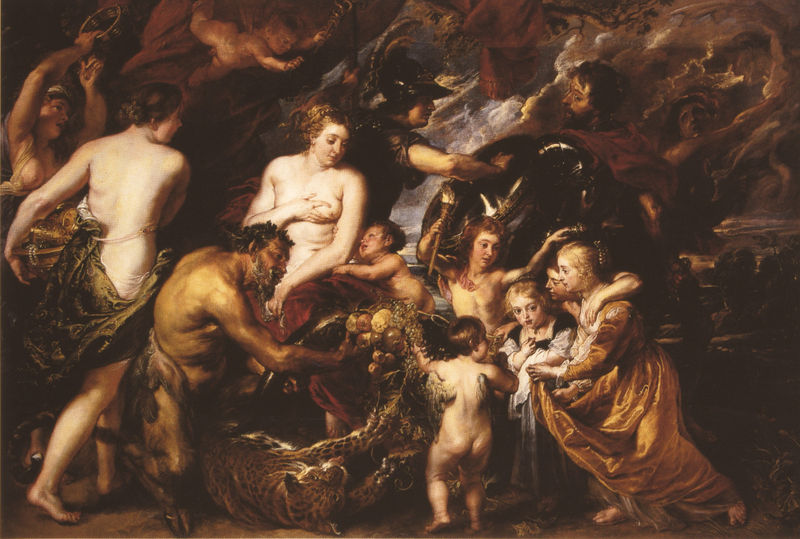
Titel: Krieg und Frieden
Künstler: Pieter Paul Rubens
Standort: London
Institution: National Gallery
Schlagwörter: akt, feder, flügel, gemälde, gott, hand, haut, kampf, mann, nackt, rubens, schatten, weiß, wolken, akte, bäume, frauen, gelb, grün, landschaft, menschen, mädchen, ocker, sitzen, braun, brust, busen, frau, frisur, grau, hell, hintergrund, hut, kleid, kleider, licht, mä, männer, nacht, orange, rücken, schmuck, schwarz, szene, blick, obst, rot, tier, tiere, tuch, wolke, fest, malerei, tanz, bart, blond, gesichter, trinken, arm, arme, barock, blicke, falten, halten, historie, inkarnat, mensch, samt, stehen, füllhorn, öl, fransen, gewand, gold, haare, stoff, tücher, gewänder, kammerton, kind, krone, seide, kinder, kreis, chaos, engel, frucht, früchte, putte, putto, trauben, überfluss, hufe, brüste, dutt, hintern, umarmung, liegen, jungen, knaben, krieg, wild, essen, zopf, detail, korb, pfoten, erotik, flucht, lachen, katze, antike, orient, stillen, milch, streit, uniform, durcheinander, soldat, flüchten, helm, allegorie, kranz, mythologie, göttin, ritter, trommel, rüstung, pfote, weintrauben, üppig, beute, griechen, götter, bacchus, satyr, faun, kentaur, zentaur, griechenland, reichtum, venus, kränze, merkur, reigen, putten, allegorien, putti, fackel, leopard, raubkatze, athena, friede, tieger, tiger, raubtier, panther, säugen, gepard, jaguar, schelle, aphrodite, klied, bachus, ares, überladen, putt, fabe, schattenfigur, pferdefuß, abundantia, putit, wölken